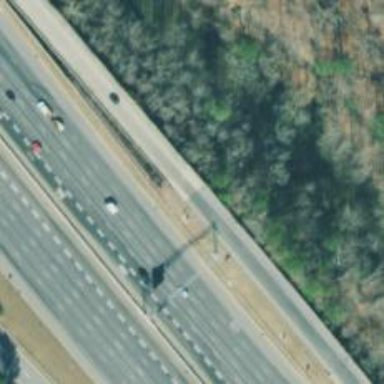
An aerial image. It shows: Asphalt motorway link.